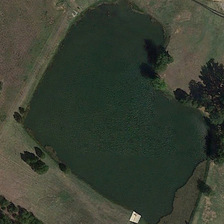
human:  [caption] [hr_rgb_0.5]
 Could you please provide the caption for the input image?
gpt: some sparse green trees and meadows are around a pond .

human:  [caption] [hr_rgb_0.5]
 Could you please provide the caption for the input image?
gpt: some sparse green trees and meadows are around a pond .

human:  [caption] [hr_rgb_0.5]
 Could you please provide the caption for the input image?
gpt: some sparse green trees and meadows are around a pond .

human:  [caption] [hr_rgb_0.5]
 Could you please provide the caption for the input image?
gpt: some sparse green trees and meadows are around a pond .

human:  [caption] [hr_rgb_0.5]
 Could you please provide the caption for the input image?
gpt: some sparse green trees and meadows are around a pond .